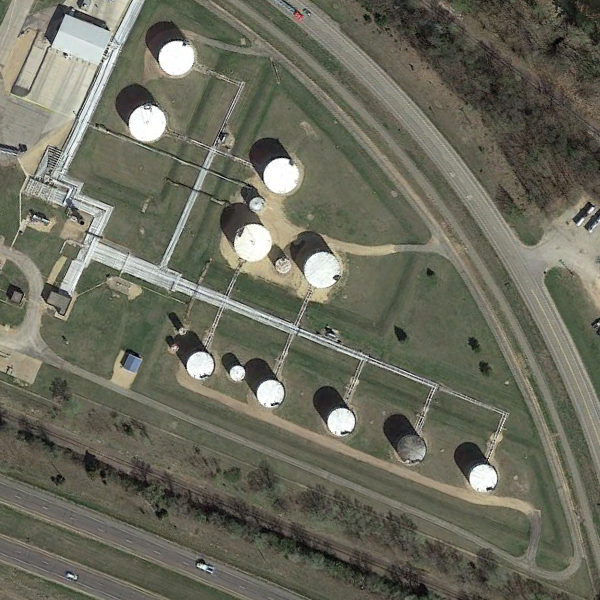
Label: StorageTanks